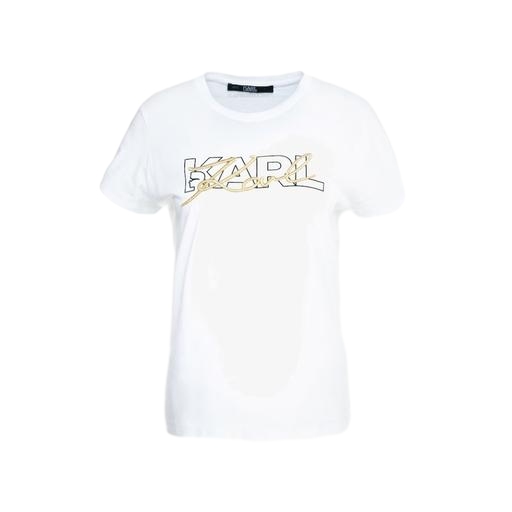
white sequined logo graphic t-shirt, white logo-print t-shirt, white logo print t-shirt, white background